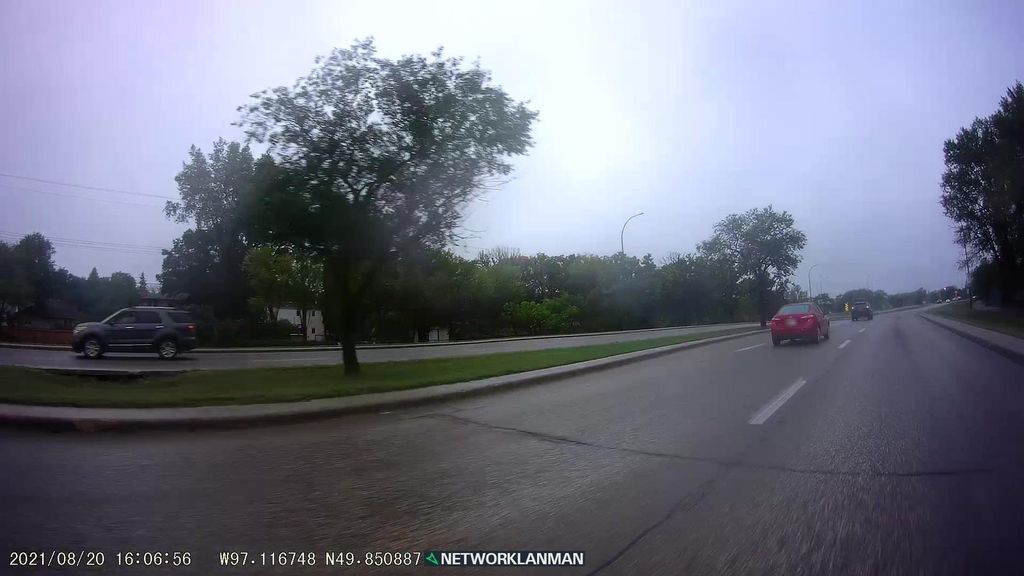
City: winnipeg